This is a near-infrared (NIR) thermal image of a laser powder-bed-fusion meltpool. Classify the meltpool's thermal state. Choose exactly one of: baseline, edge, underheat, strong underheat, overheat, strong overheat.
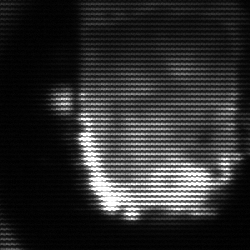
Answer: baseline